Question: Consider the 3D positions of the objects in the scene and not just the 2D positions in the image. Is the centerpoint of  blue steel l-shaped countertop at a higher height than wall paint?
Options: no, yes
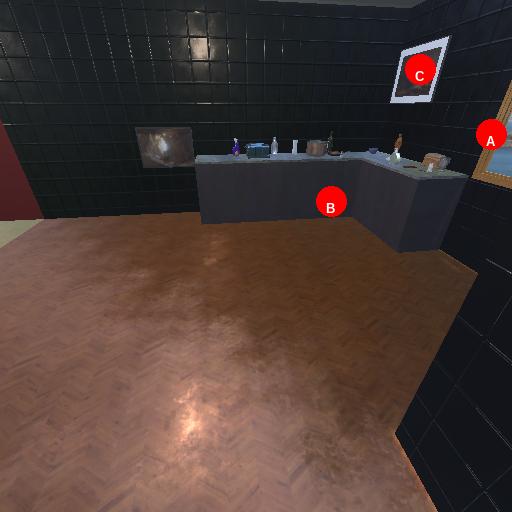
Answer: no